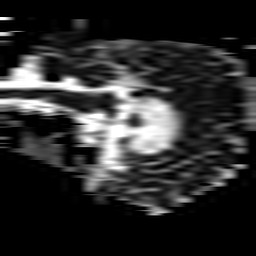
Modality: ADC
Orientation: sagittal
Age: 59
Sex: female
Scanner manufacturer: philips
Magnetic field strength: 3 T
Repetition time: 3.076 s
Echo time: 0.076 s